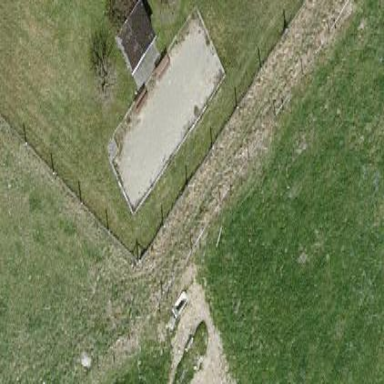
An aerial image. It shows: Grass pitch for playing boules.